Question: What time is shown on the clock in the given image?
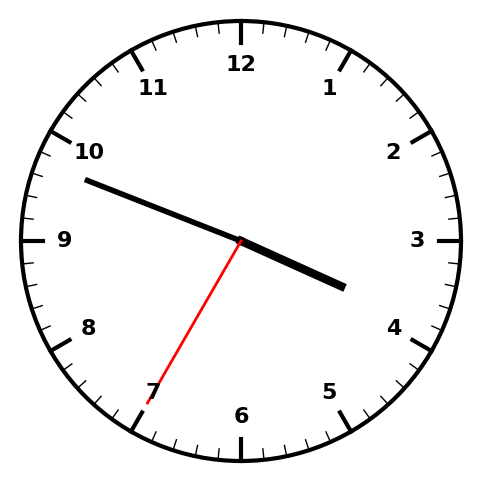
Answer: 03:48:35